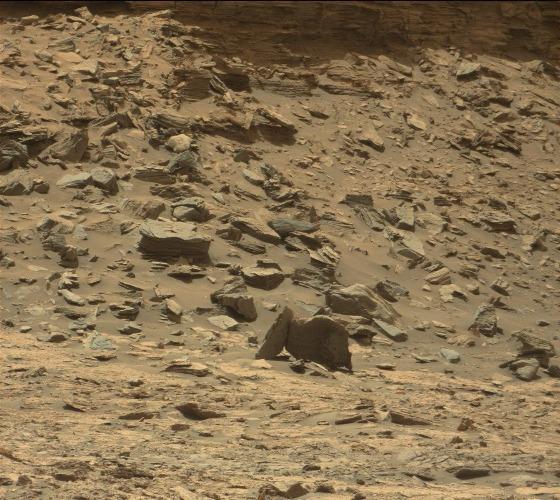
Terrain classes present: Gravel / Sand / Soil, Rock, Shadow